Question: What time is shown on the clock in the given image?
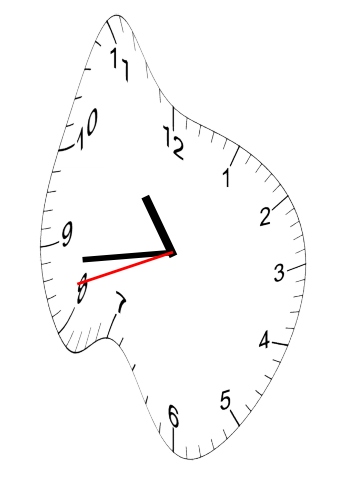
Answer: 10:43:42